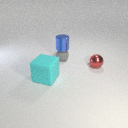
large cyan rubber cube to the left of small gray rubber sphere